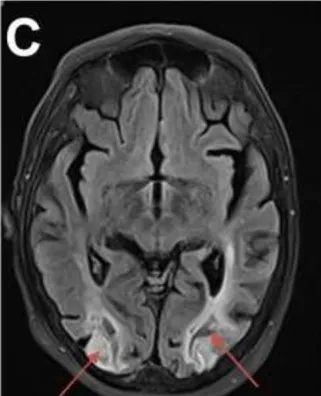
Follow-up images. (C,D) MRI fluid attenuation inversion recovery (FLAIR) images showing persistent ischemic-like lesions in the occipital lobes.
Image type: radiology (mri)